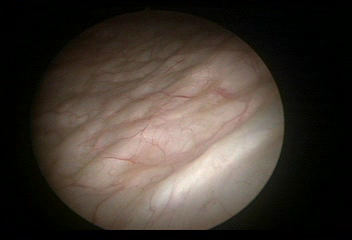
Modality: WLC
Class: Normal mucosa
Bladder cancer association: No